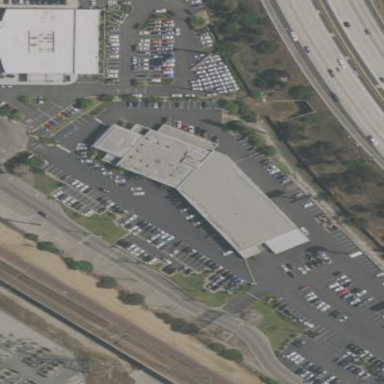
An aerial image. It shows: Commercial building used for cars.